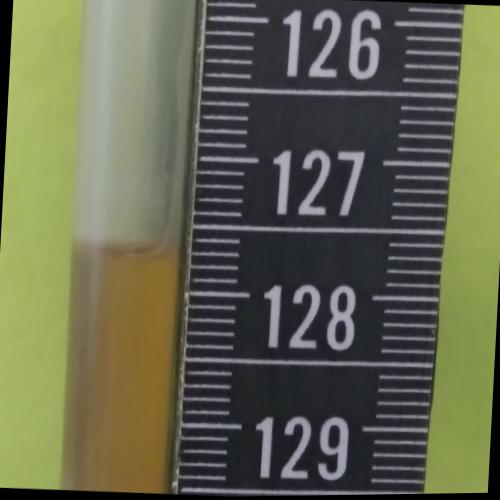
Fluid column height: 127.7 cm